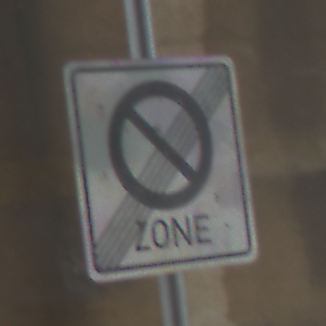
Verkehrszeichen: EndeEingeschraenktesHalteverbotZone
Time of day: Midday
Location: Roofed (Beach)
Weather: Overcast
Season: NotSpecified
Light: Natural